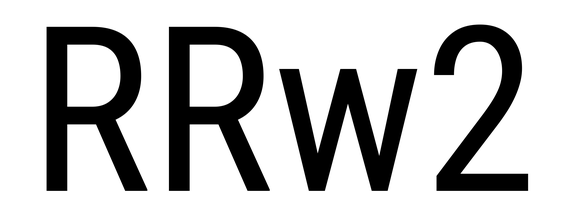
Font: Roboto_Condensed_Regular